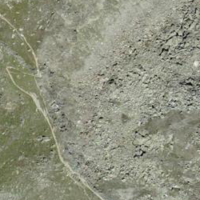
EUNIS habitat code: 48
Species observed at this site:
Marmota marmota
Capra ibex